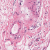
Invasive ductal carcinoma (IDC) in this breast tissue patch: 0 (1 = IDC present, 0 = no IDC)